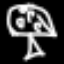
Label: mushroom